You are looking at the short-time Fourier spectrogram of a rotating shaft's vibration signal. Determine the machine's mechanical condition. Answer with exactly one of: normal, misalignment, unbalance, looseness.
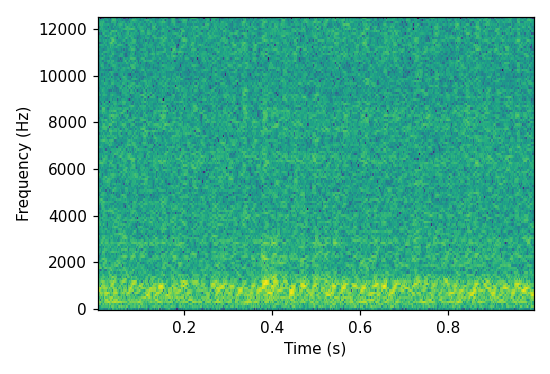
Answer: normal